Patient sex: M
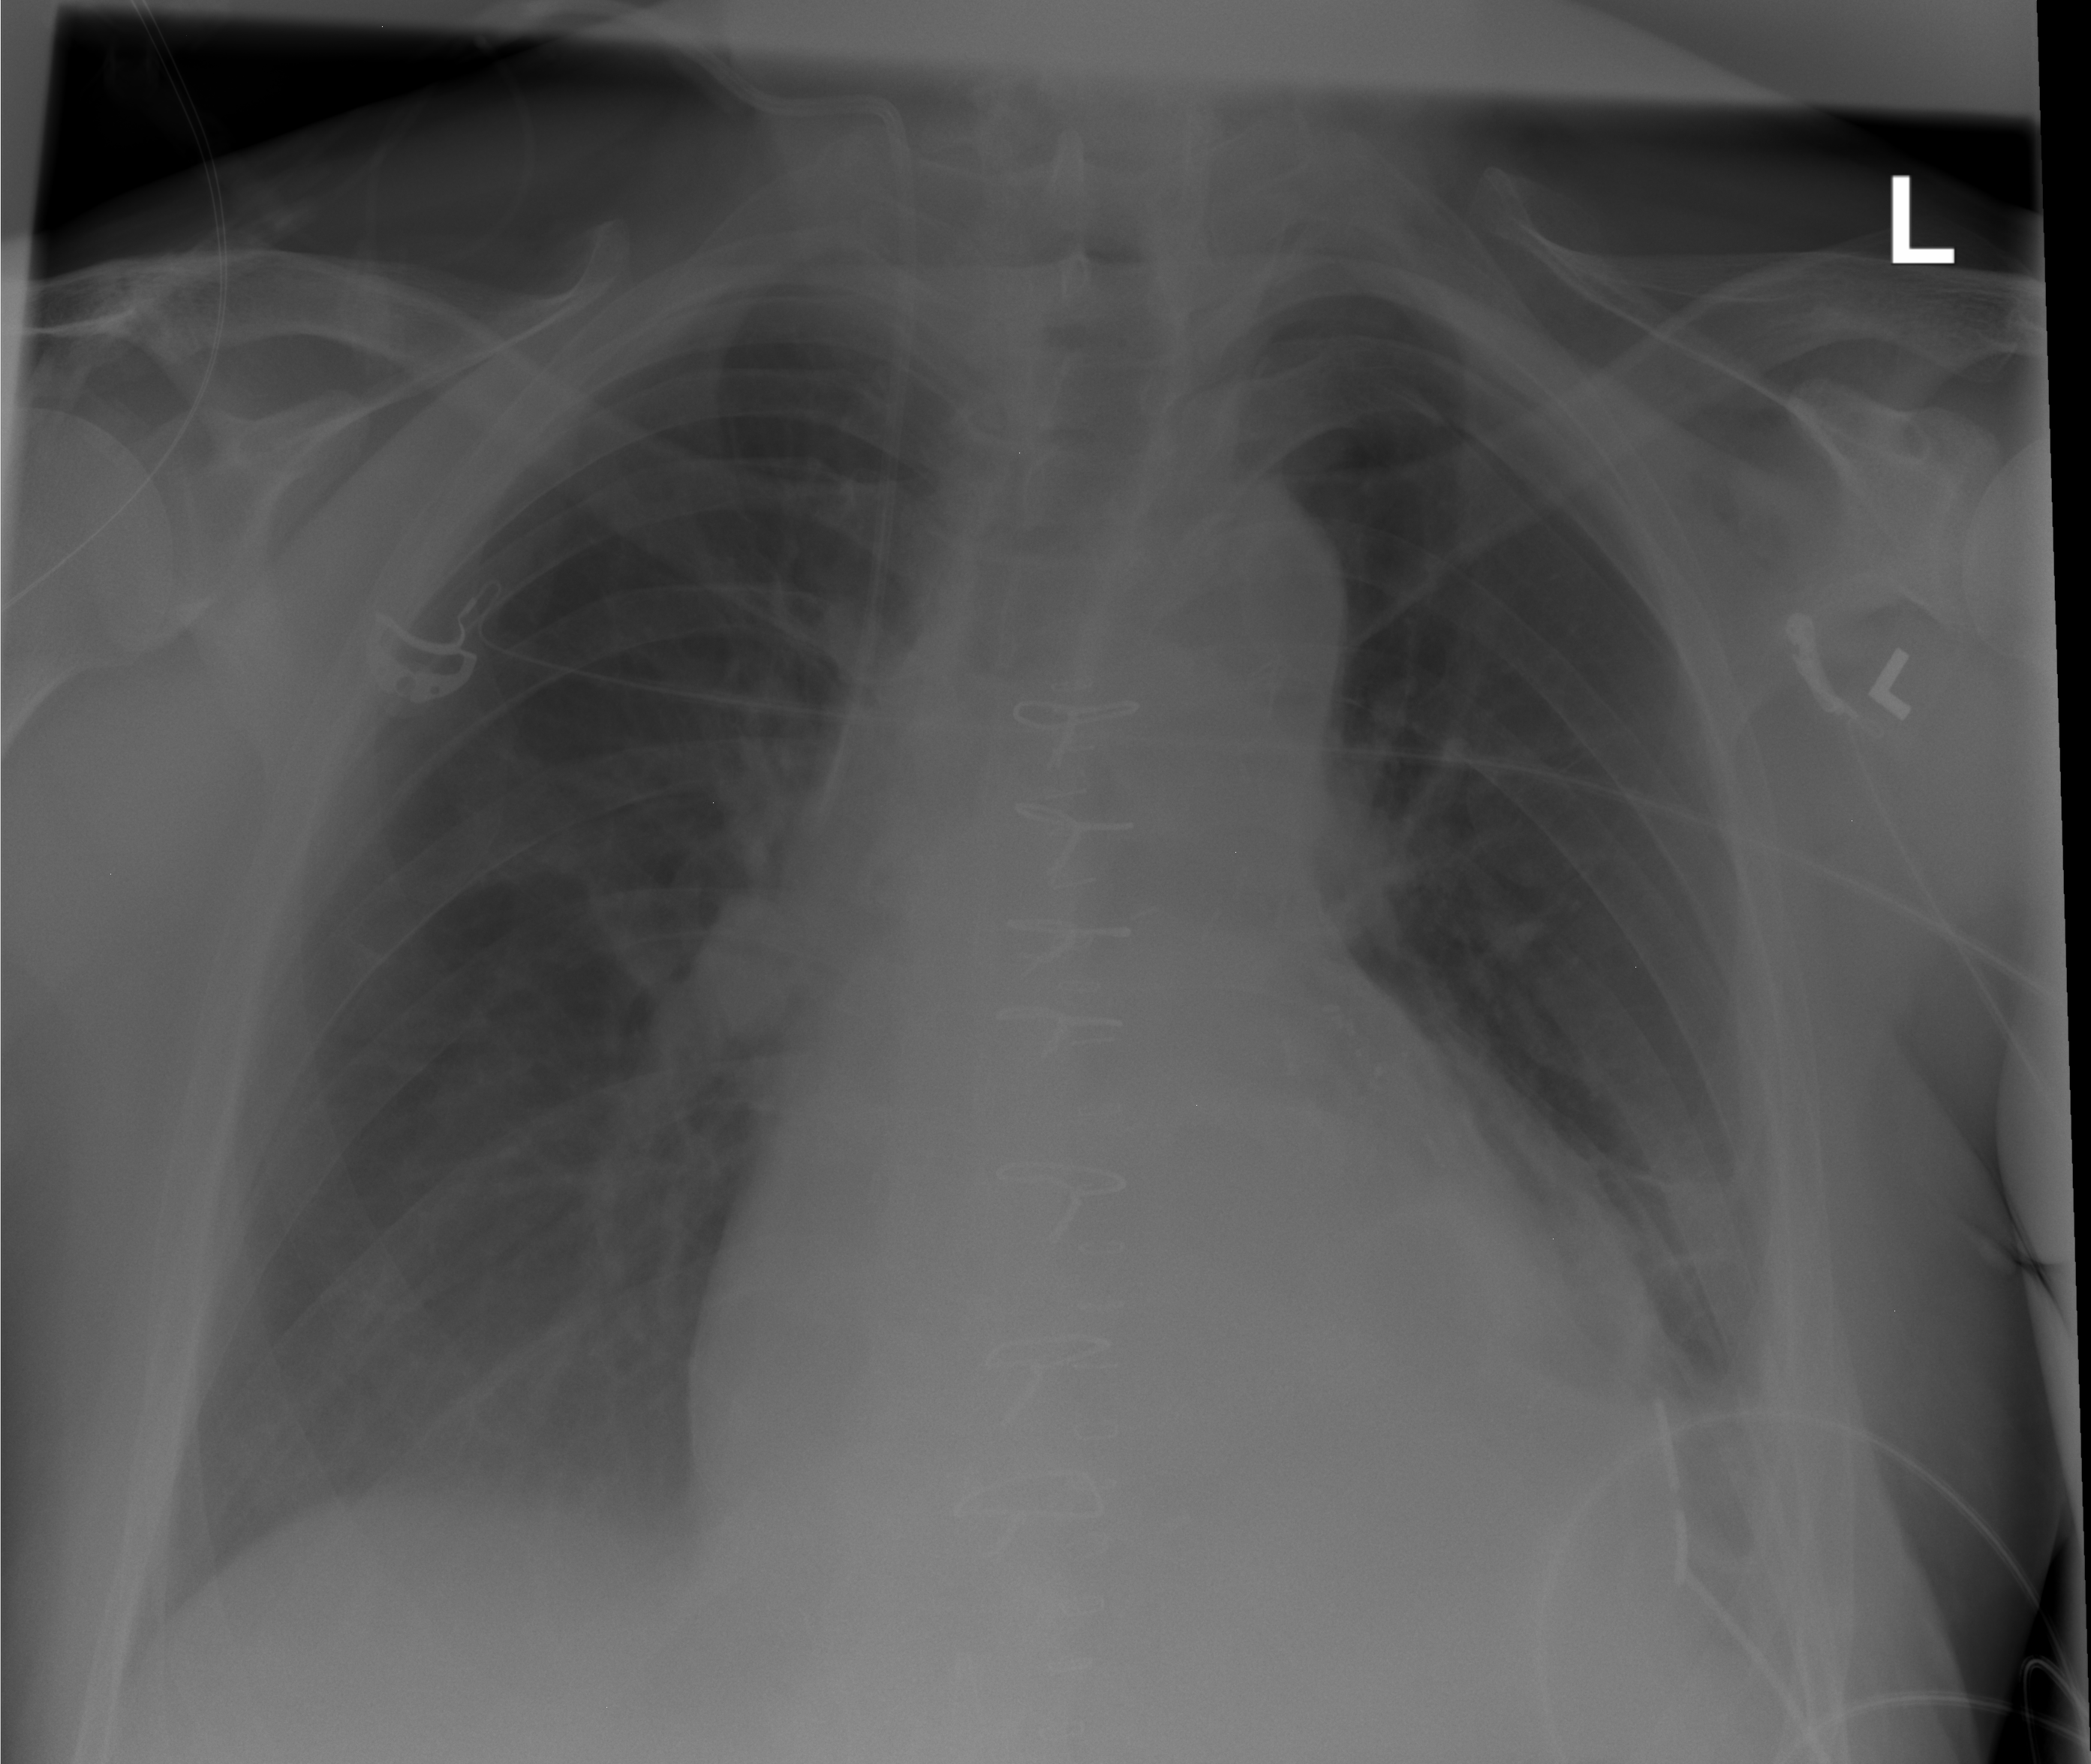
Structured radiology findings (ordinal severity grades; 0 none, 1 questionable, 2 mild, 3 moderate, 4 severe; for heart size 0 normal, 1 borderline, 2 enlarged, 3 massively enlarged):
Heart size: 2
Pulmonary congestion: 2
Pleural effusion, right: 0
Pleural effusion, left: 2
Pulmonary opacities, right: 0
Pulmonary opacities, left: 0
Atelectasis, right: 0
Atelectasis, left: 2